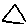
Label: triangle